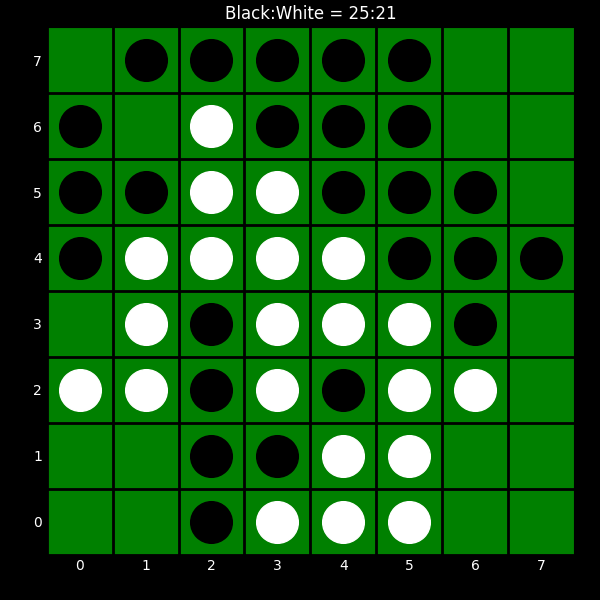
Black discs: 25
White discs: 21